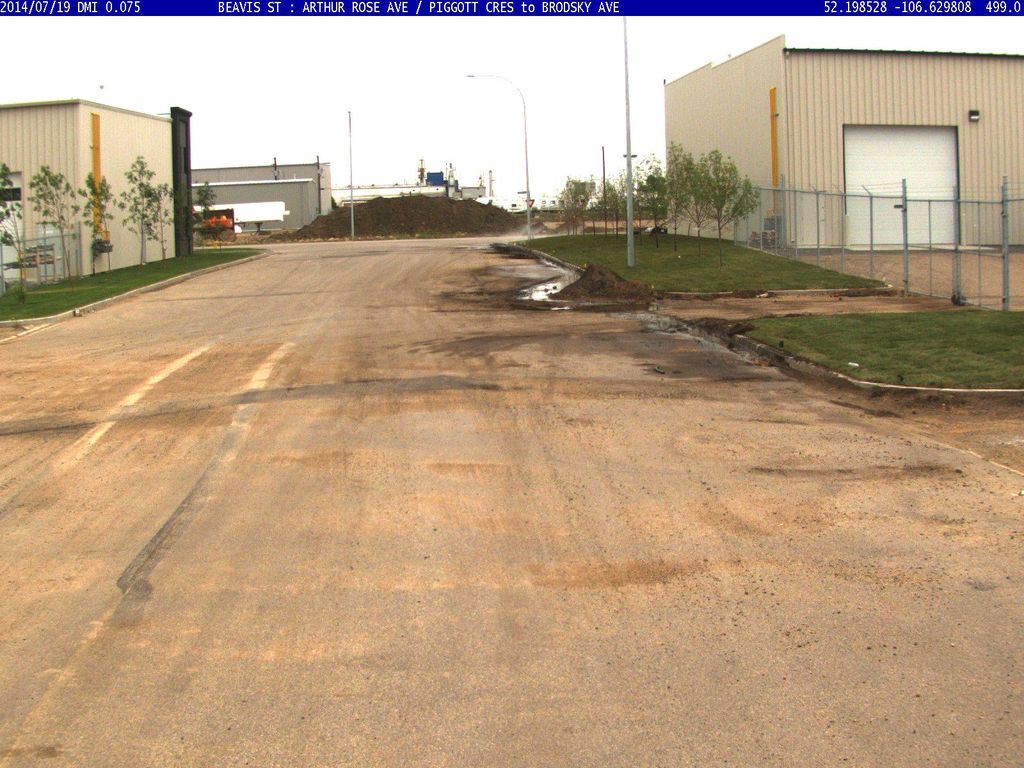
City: saskatoon